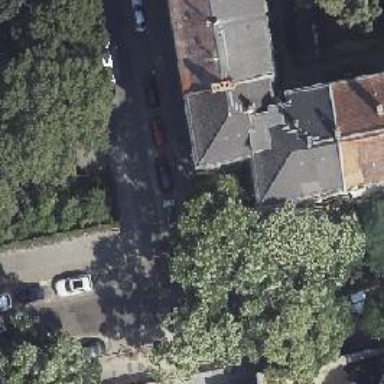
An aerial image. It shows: Residential road with separate sidewalks on both sides and parking lane on the right.